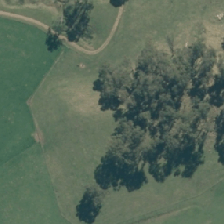
Land cover: deciduous_hardwood